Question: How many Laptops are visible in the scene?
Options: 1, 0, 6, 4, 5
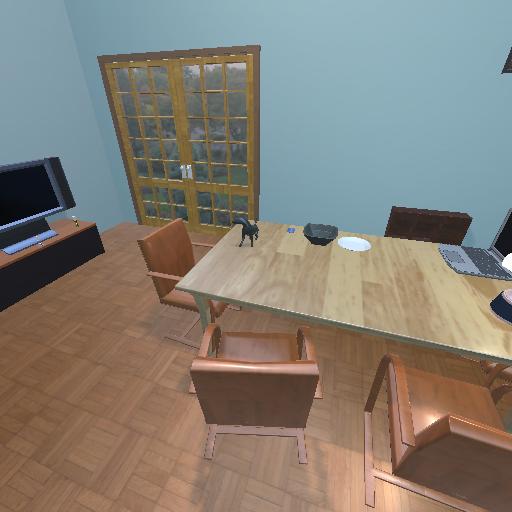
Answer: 1